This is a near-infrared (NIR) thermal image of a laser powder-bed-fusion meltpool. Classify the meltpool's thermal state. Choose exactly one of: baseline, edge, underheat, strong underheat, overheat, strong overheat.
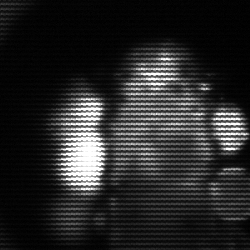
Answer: strong underheat